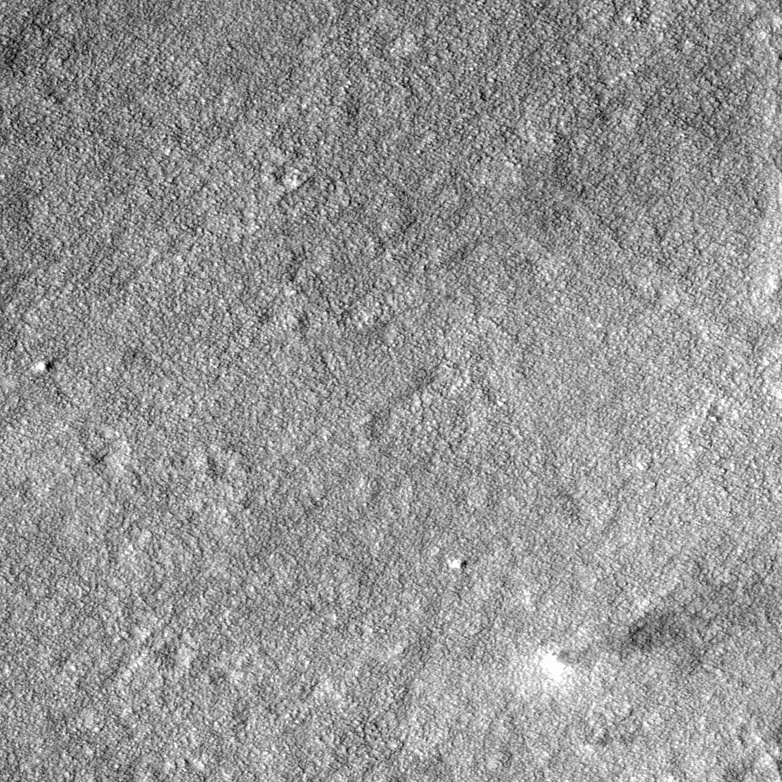
Label: dustdevil